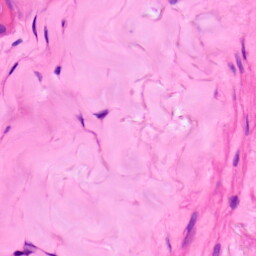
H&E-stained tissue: Lung